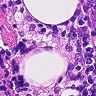
Metastatic tissue present: no